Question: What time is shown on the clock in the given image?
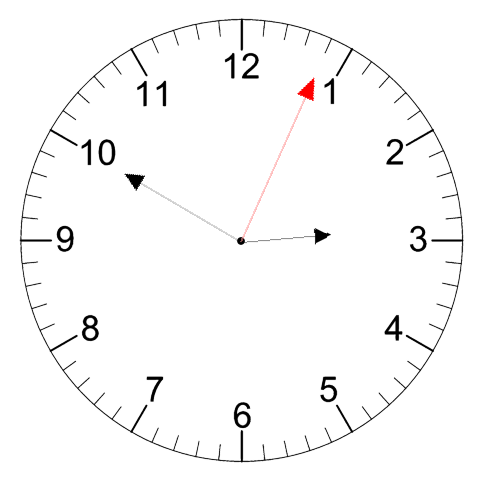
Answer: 02:50:04